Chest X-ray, PA view. Patient: 64 years old, sex M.
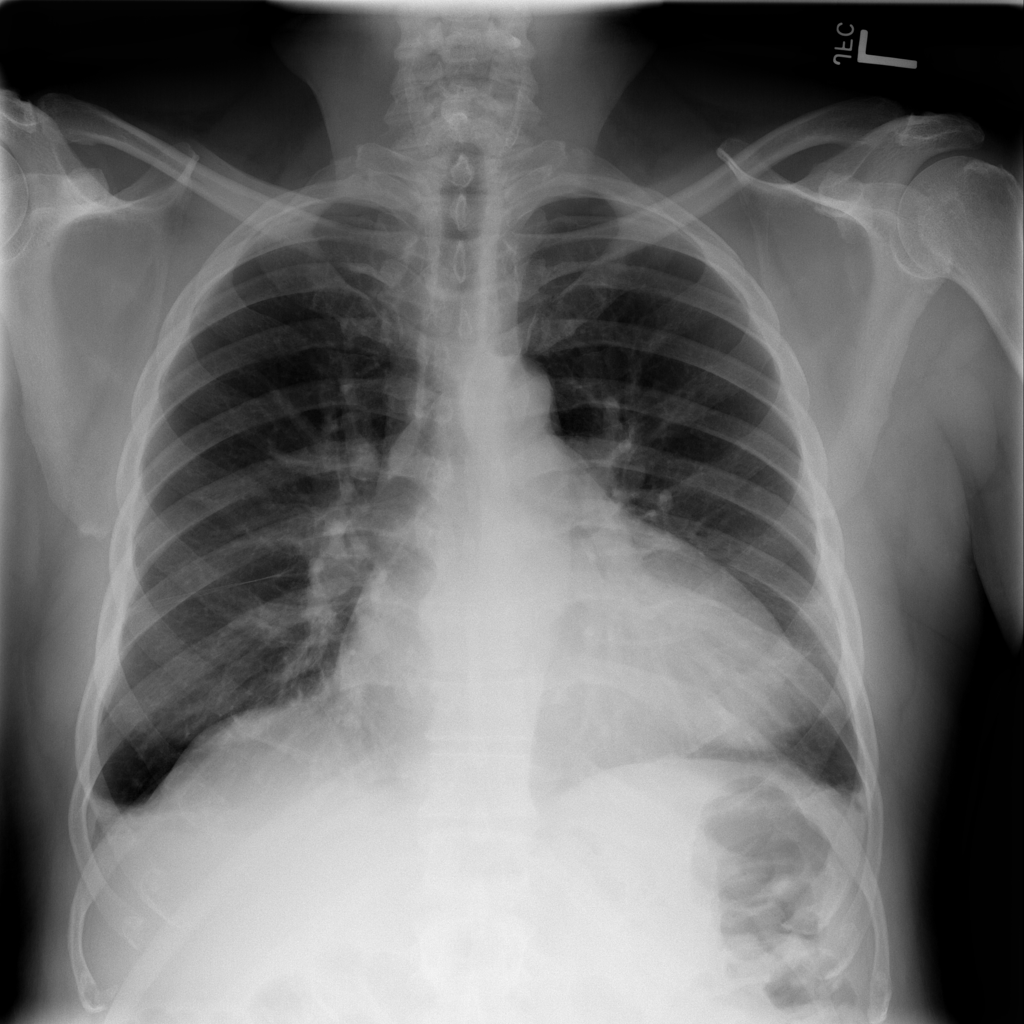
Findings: Cardiomegaly, Effusion, Emphysema